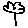
Label: flower